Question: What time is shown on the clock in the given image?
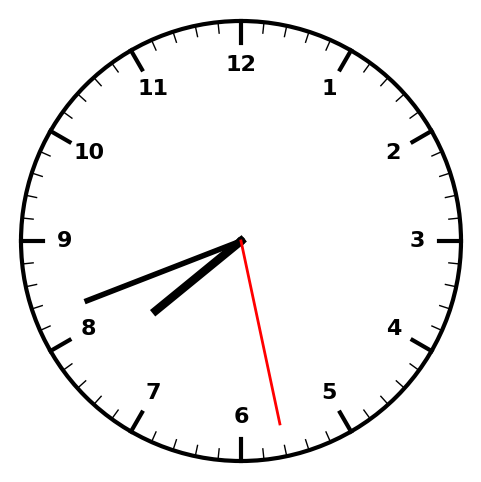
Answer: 07:41:28